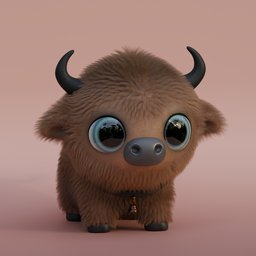
Label: animals